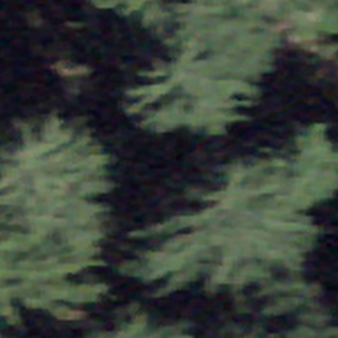
Label: other